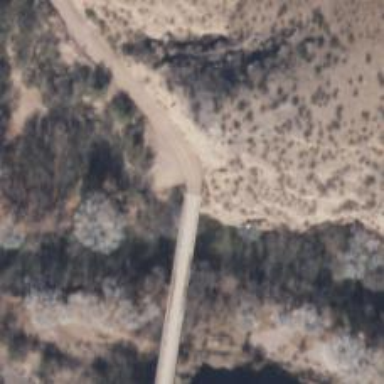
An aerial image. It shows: Unclassified road with bridge.